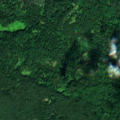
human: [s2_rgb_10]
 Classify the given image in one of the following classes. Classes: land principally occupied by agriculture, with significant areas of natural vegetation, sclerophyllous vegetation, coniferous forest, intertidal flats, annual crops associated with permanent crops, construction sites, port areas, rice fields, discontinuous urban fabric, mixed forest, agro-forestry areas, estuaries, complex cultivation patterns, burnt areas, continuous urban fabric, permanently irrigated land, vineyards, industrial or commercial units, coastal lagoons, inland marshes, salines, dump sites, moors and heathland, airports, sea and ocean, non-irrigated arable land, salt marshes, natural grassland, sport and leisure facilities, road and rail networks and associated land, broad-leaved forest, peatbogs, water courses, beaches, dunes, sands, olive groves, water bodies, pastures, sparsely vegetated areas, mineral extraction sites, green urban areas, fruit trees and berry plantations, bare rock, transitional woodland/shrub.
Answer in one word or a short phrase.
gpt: coniferous forest, mixed forest, transitional woodland/shrub